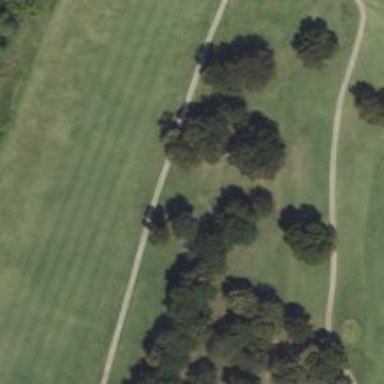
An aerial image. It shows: Grassy area designated as golf fairway.